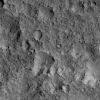
Atmospheric dust classification: not_dusty